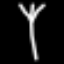
Label: fork